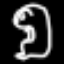
Label: frog